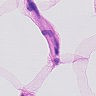
Metastatic tissue present: no